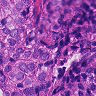
Metastatic tissue present: yes